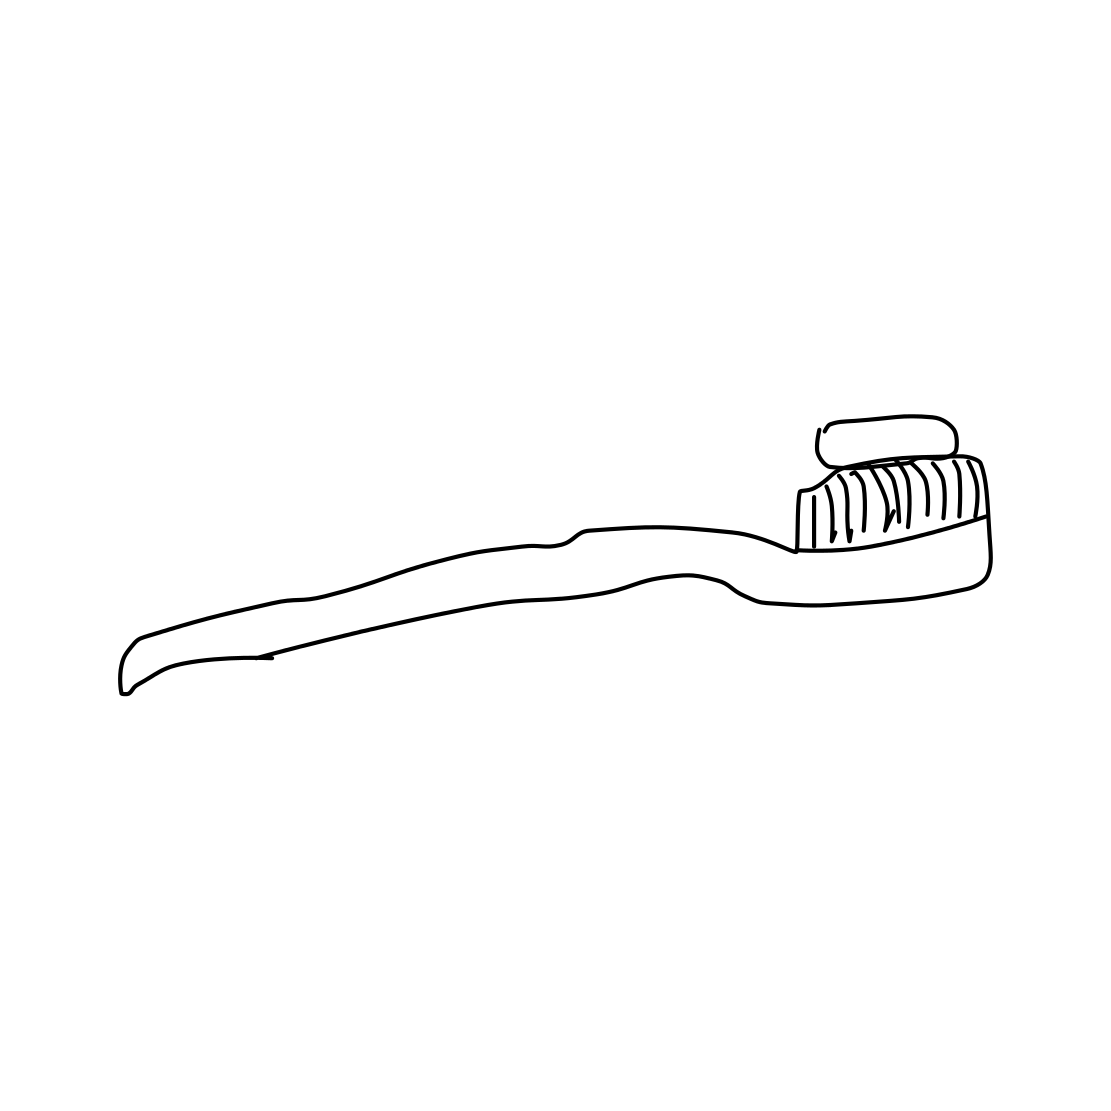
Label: toothbrush